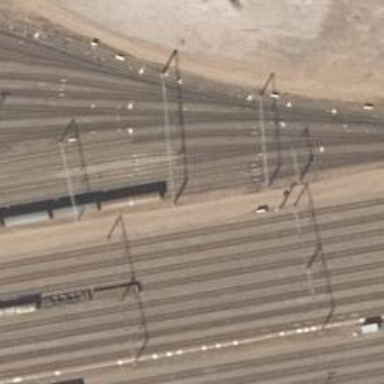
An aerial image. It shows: Railway signal.